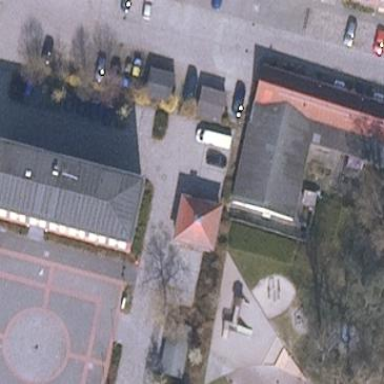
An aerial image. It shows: Public townhall.